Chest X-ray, PA view. Patient: 51 years old, sex F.
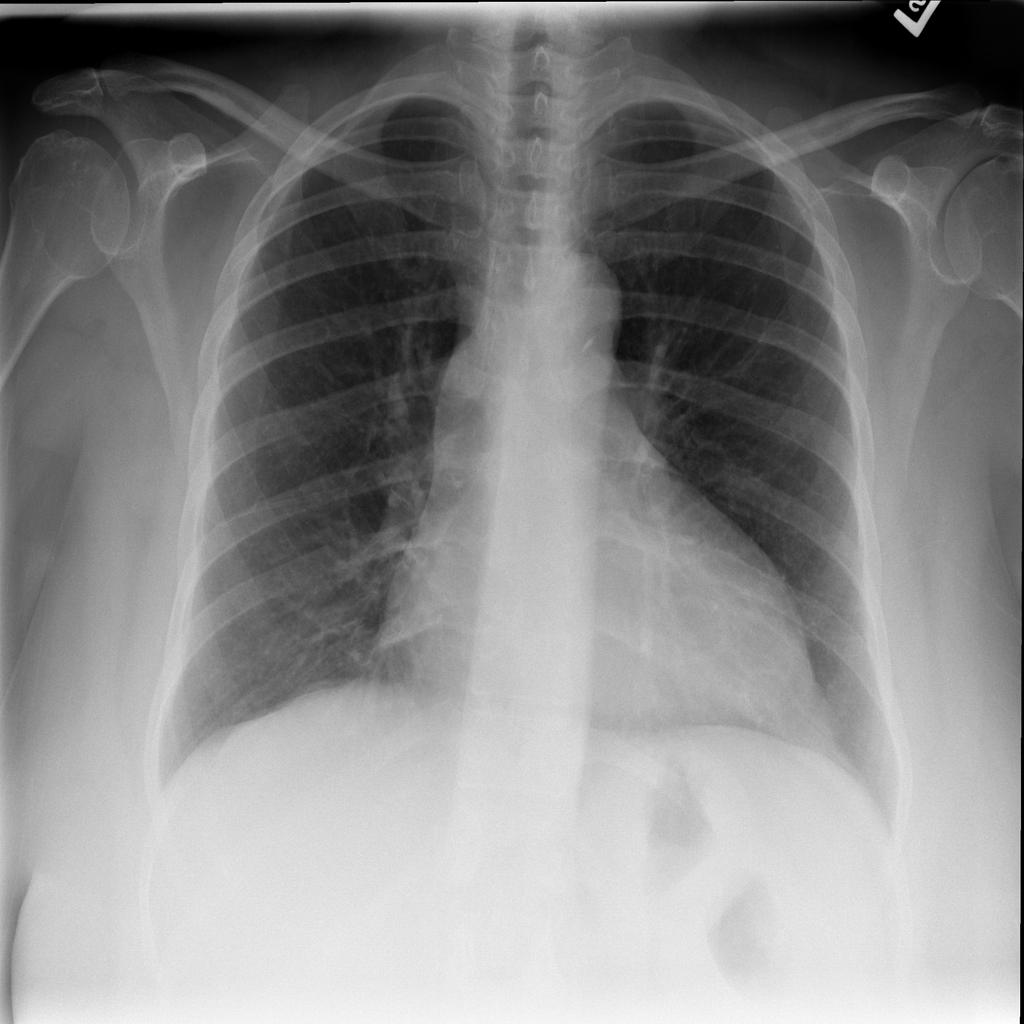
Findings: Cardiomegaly